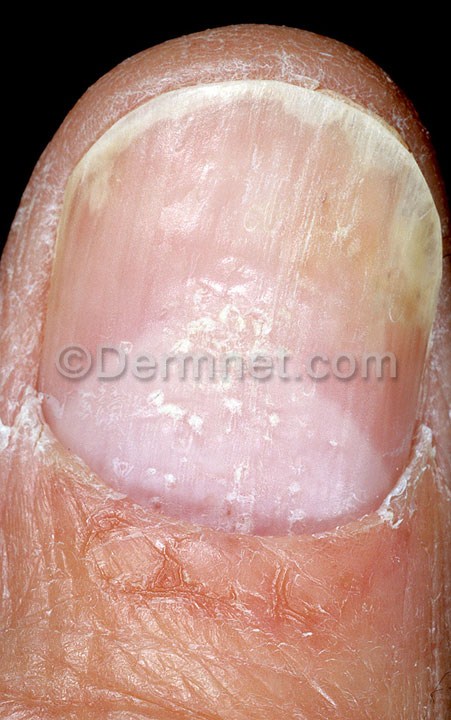
Disease: Nail Fungus and other Nail Disease